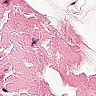
Metastatic tissue present: no